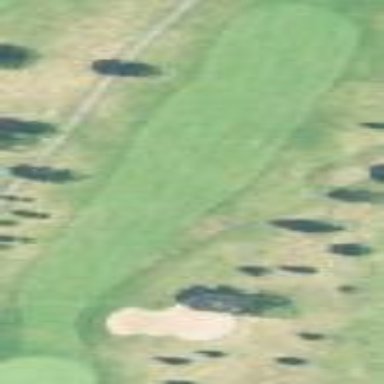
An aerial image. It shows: Golf fairway in the image.